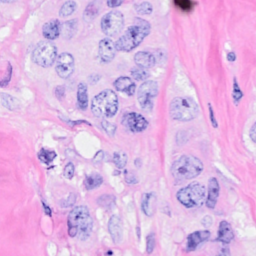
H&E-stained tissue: Breast